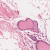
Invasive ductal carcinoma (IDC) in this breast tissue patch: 0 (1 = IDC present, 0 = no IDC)